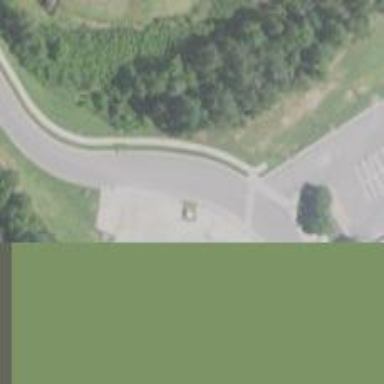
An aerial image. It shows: Marked crossing on footway.